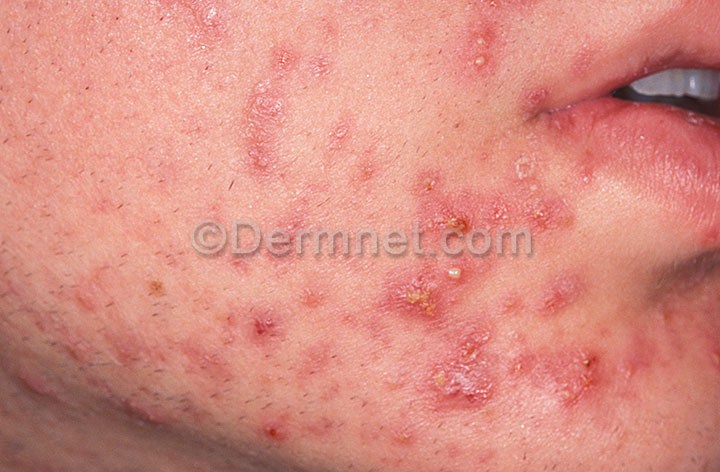
Disease: Acne and Rosacea Photos